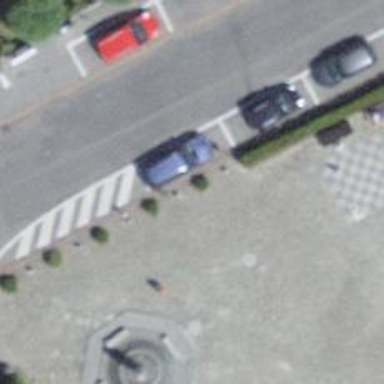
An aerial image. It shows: Bollard.